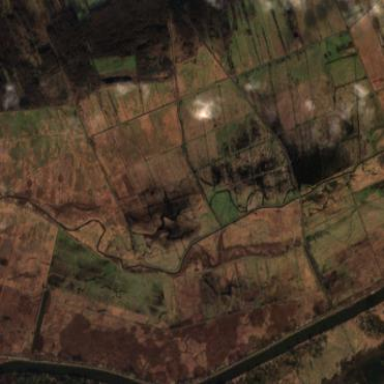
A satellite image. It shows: Wetland area characterized by wet meadow.